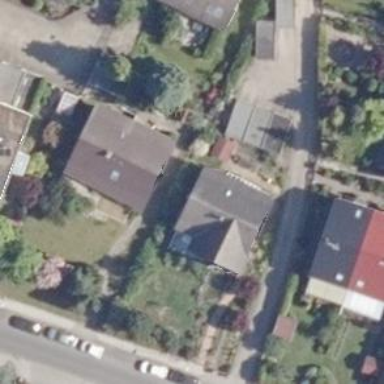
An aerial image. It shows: Simple house.